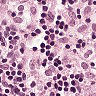
Metastatic tissue present: no